Brain MRI, t1w sequence, axial 2D slice.
Patient: age 23, sex M, weight 78 kg, height 1.78 m
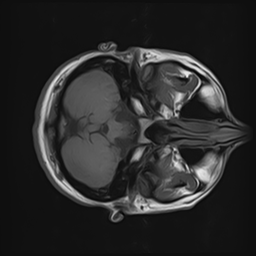